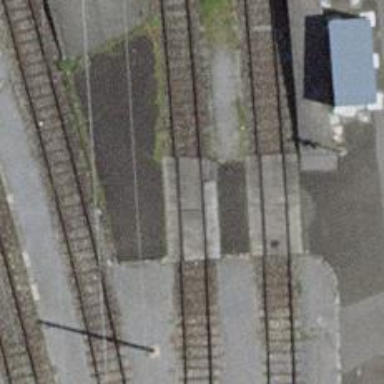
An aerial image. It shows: Crossing for the railway.